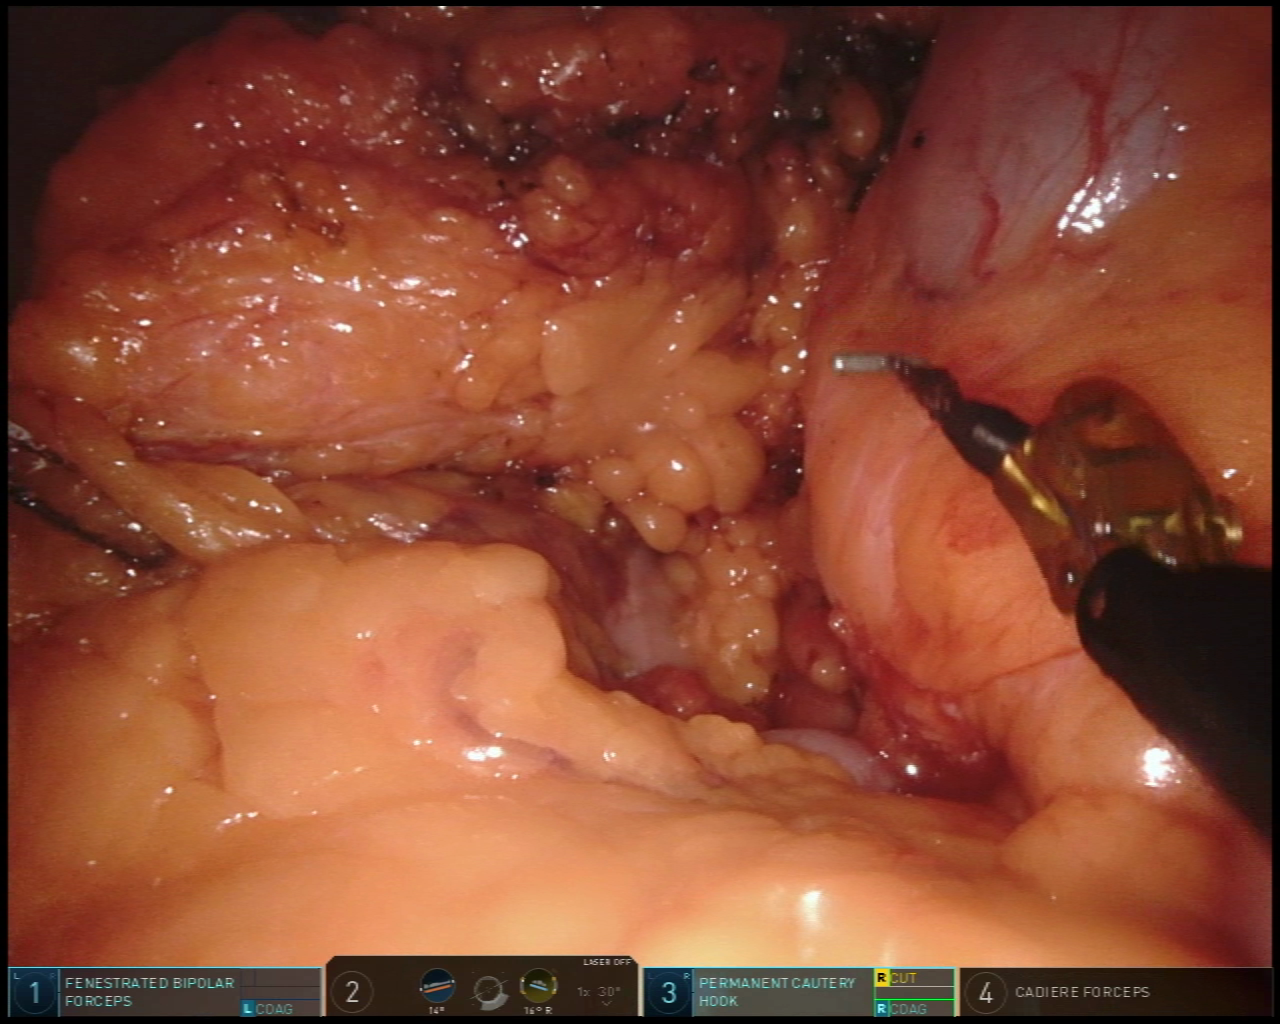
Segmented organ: stomach
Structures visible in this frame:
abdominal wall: yes
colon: yes
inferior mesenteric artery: no
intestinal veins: no
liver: no
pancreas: no
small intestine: no
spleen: no
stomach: yes
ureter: no
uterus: no
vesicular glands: no